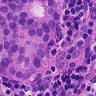
Metastatic tissue present: yes